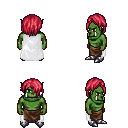
a pixel art fantasy rpg character, male body template, orc, green skin, white cape, robe skirt, ruby red bangs hairstyle, metal boots, four views (front, back, left, right), 2x2 character sprite sheet, small pixel art, hard edges, no anti-aliasing